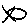
Label: fish